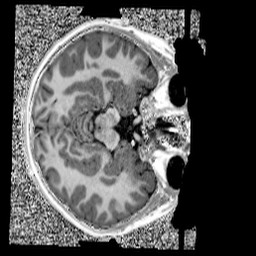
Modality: UNIT1
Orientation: axial
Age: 9
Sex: female
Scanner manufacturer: siemens
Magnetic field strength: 3 T
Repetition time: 4 s
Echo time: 0.00303 s